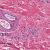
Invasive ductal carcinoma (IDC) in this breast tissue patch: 0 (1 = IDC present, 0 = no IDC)